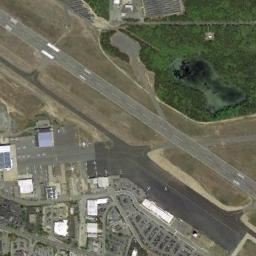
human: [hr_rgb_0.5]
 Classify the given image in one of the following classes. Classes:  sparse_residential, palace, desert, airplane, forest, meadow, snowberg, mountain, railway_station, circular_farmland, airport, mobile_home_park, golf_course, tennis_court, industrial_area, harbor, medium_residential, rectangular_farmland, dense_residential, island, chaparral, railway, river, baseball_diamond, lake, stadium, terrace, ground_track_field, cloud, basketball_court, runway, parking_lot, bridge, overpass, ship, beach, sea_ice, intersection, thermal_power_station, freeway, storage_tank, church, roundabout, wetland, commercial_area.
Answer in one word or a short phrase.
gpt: airport